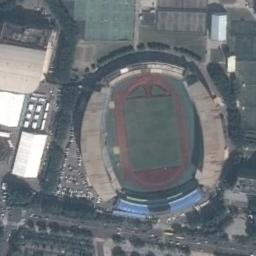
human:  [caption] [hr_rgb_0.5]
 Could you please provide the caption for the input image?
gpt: The circular stadium is surrounded by lawns and buildings .

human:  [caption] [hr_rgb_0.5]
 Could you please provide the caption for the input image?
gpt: The stadium is next to some buildings and parking lot .

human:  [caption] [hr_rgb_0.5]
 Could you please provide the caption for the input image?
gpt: There are many buildings of different shapes next to the stadium .

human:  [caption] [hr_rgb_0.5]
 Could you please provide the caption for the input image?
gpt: This oval stadium has dense residential areas on three sides .

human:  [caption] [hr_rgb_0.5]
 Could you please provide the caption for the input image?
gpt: There are some buildings and green trees beside the stadium .